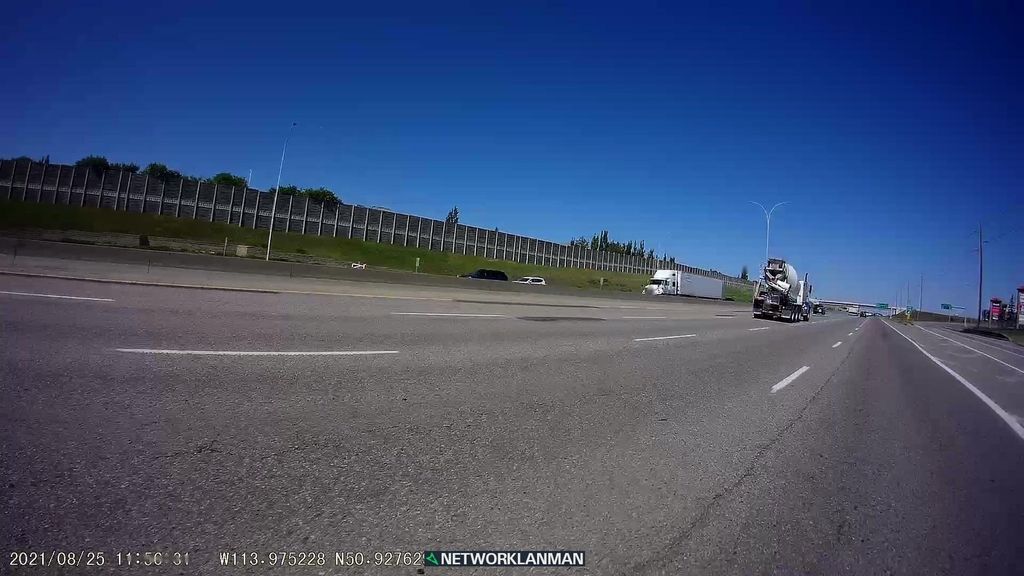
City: calgary